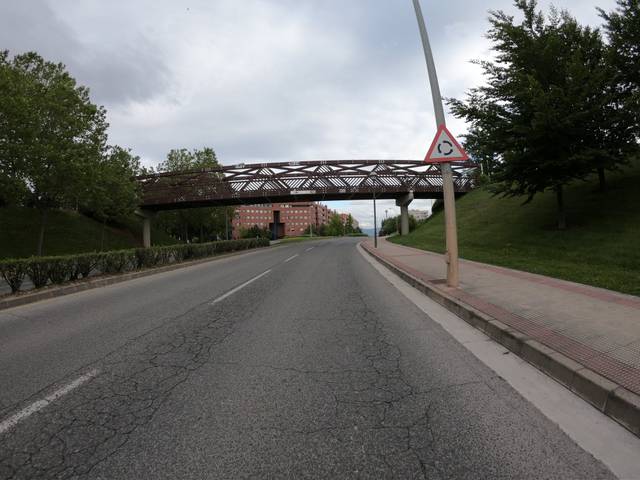
Region: Spain
Coordinates: 42.46, -2.466